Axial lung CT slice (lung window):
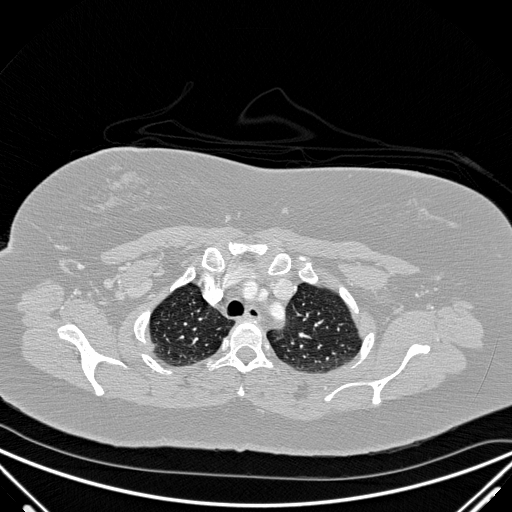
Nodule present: no